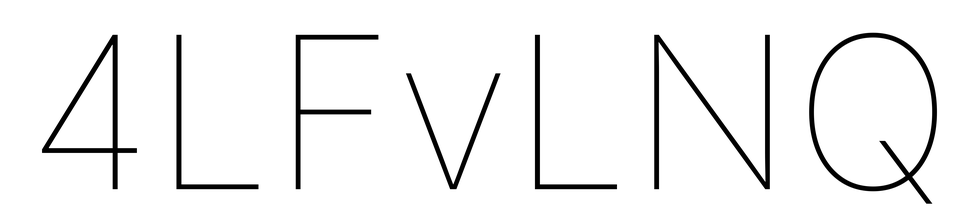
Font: Inter_Thin